Question: Oracle to_date() function return incorrect date with +2 days.
Please take a look on screenshot

Why is it happened?
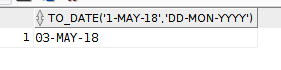
Answer: The problem is you are not matching the format you are providing.
Year is provided as 18 and TO_DATE expects 2018.
Below should work fine:
'''
select to_date('11-MAY-18', 'DD-MON-YY') from dual;
'''
OR
'''
select to_date('11-MAY-2018', 'DD-MON-YYYY') from dual;
'''